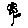
Label: flower